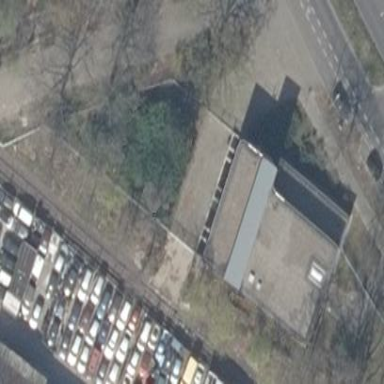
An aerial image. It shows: Transmission level substation.